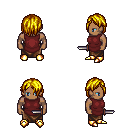
a pixel art fantasy rpg character, male body template, human, dark skin, maroon tunic, robe skirt, blonde bangs hairstyle, gold boots, dagger, four views (front, back, left, right), 2x2 character sprite sheet, small pixel art, hard edges, no anti-aliasing